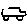
Label: car